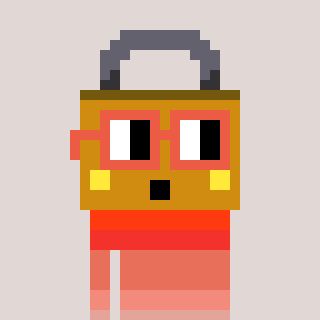
a pixel art character with square orange glasses, a lock-shaped head and a hotbrown-colored body on a warm background